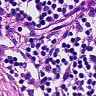
Metastatic tissue present: no